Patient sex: F
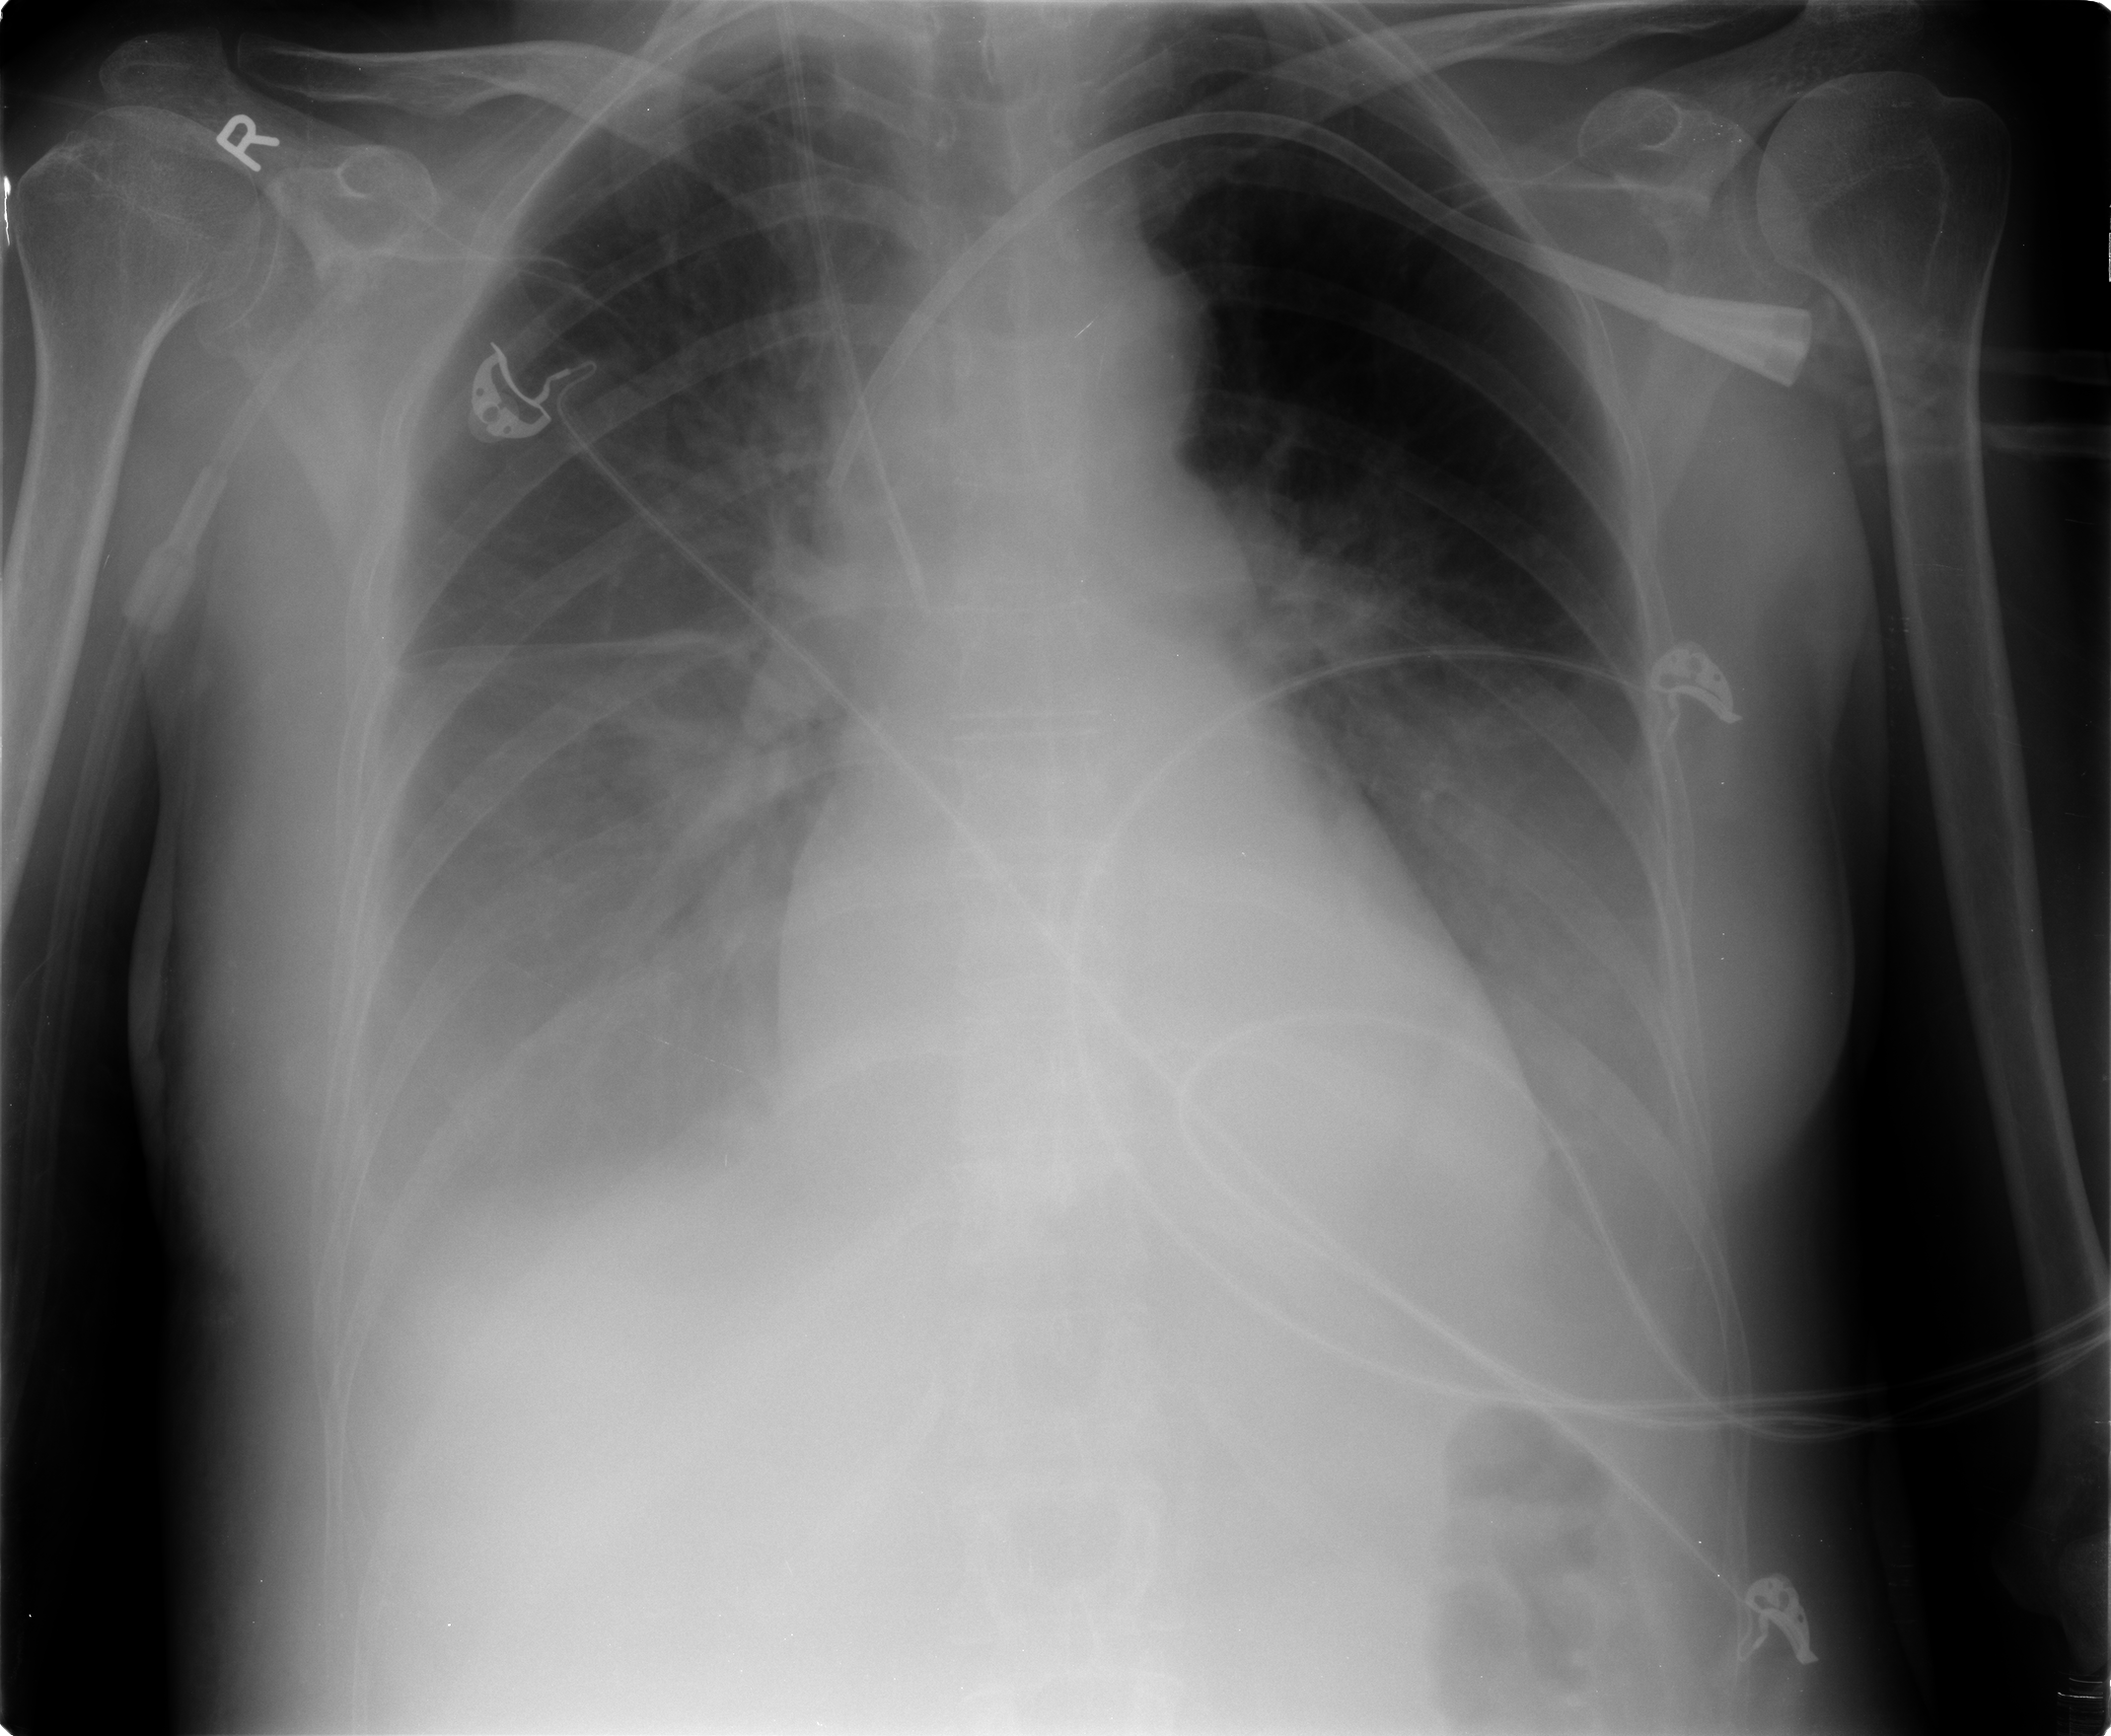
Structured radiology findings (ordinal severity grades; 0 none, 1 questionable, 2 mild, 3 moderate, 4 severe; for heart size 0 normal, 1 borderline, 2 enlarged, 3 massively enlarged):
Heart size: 0
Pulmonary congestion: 0
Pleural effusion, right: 3
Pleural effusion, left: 2
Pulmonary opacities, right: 1
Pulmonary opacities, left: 1
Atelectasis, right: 3
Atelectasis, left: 2